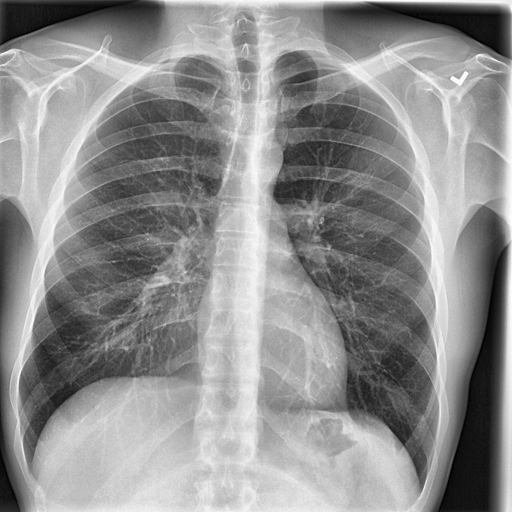
Finding: NORMAL